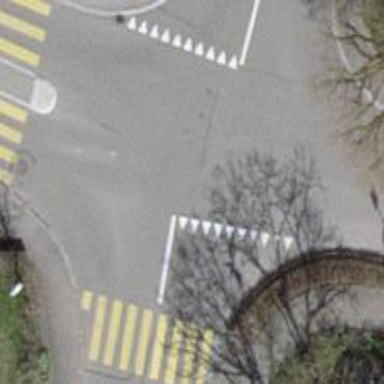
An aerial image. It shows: Road with "give way" sign.